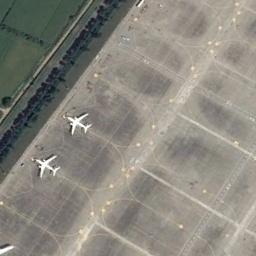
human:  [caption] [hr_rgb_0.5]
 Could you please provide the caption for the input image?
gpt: Two airplanes were on the airport beside the grassland .

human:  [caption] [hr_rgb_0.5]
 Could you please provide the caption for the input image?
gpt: Two planes parked on the airport and the lawn beside .

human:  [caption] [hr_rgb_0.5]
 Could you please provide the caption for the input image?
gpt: Two airplanes are parked on the runway next to the grass .

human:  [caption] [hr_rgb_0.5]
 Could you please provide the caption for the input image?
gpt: Two white planes parked in the open space by the lawn .

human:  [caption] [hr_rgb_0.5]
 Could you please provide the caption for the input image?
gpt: Two planes is parked at the airport next to the grass .